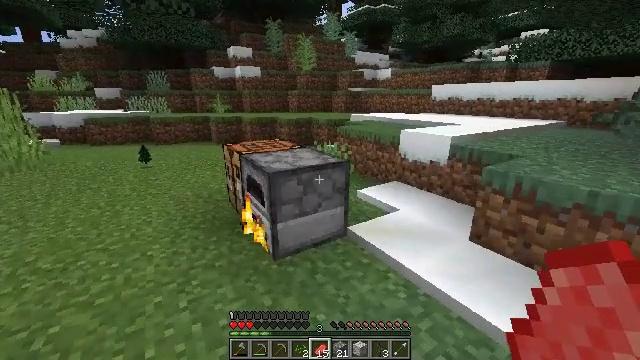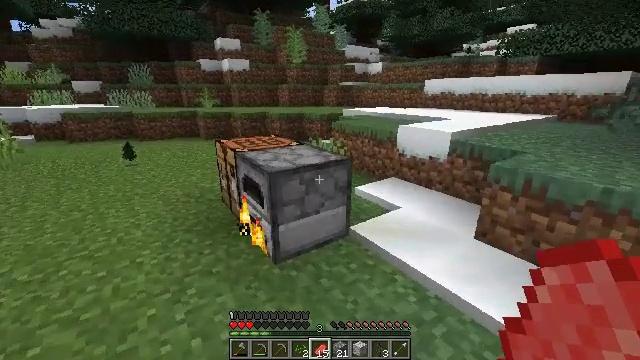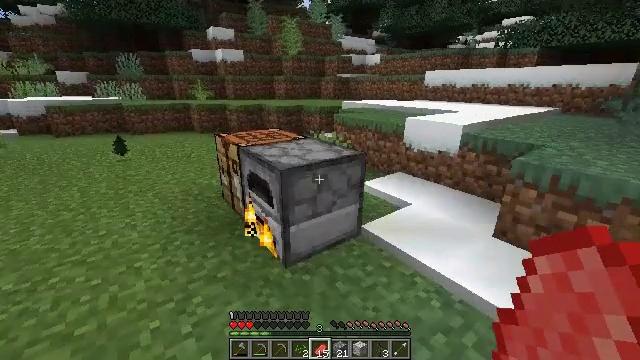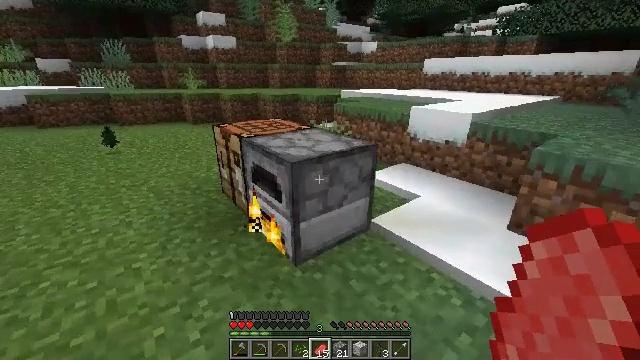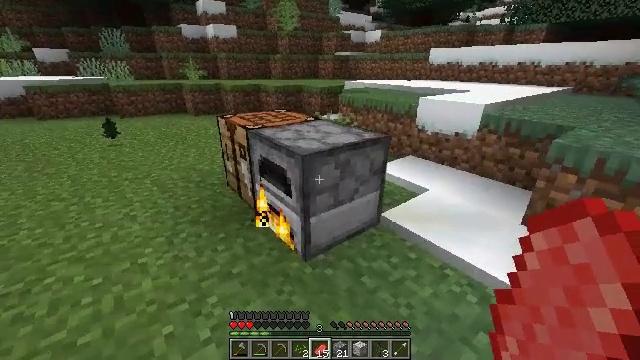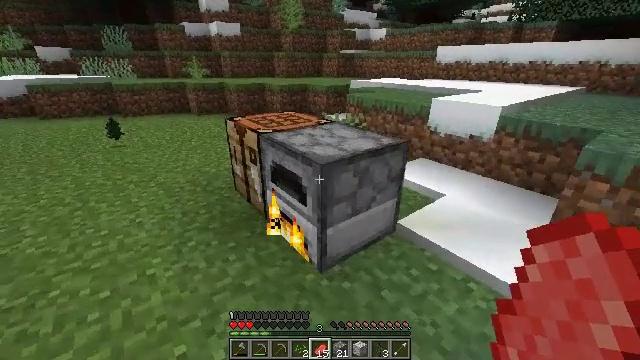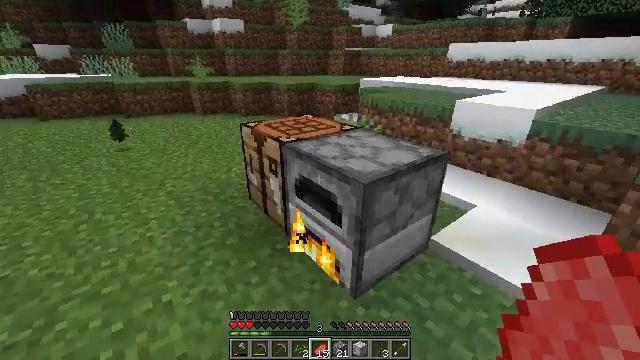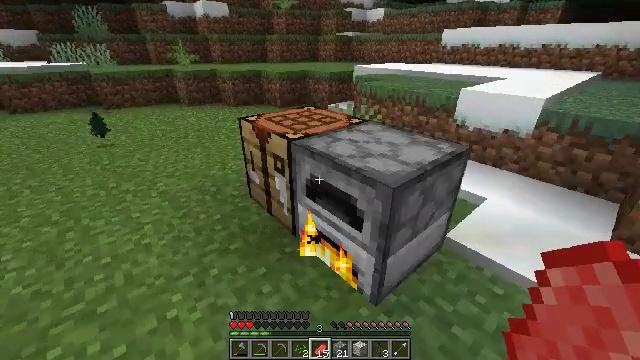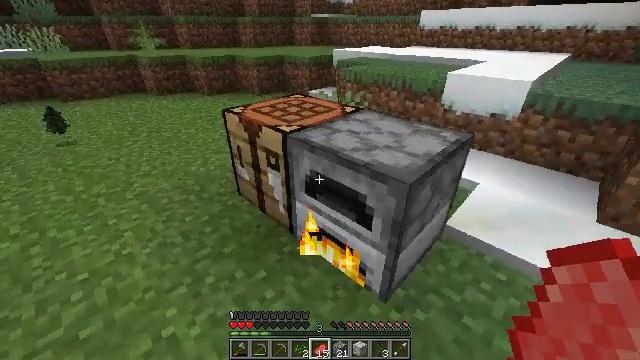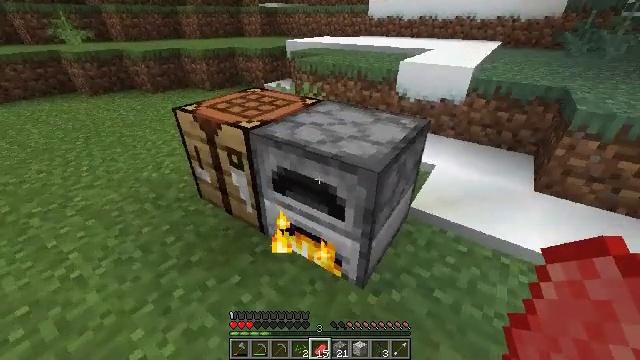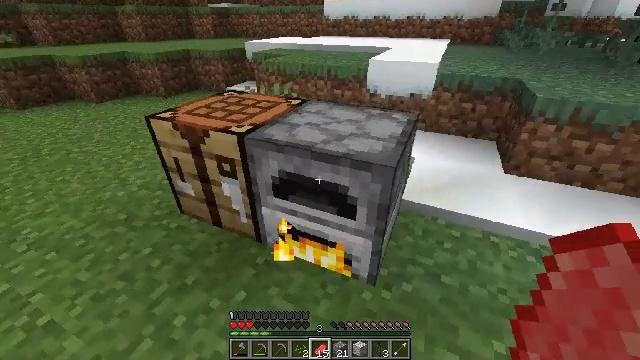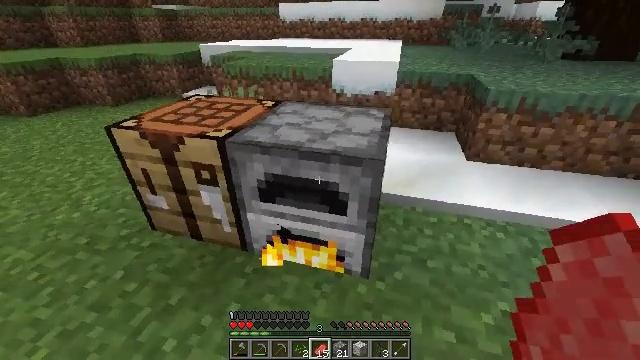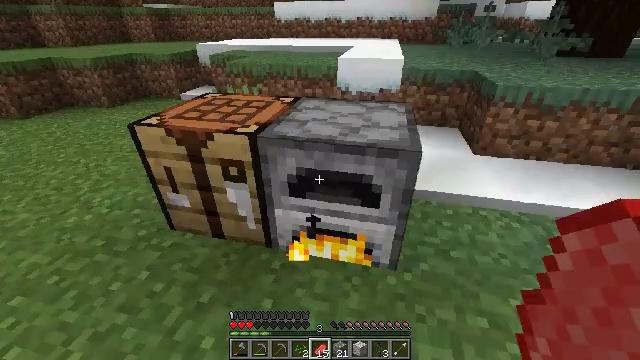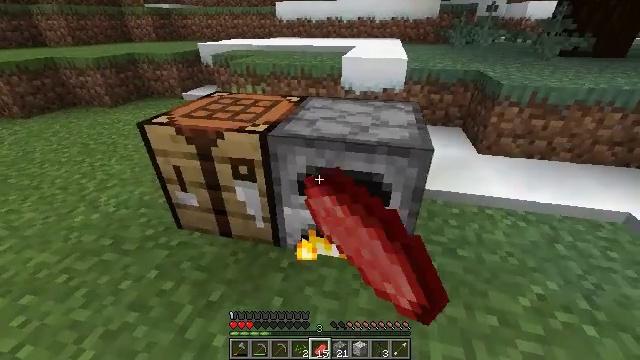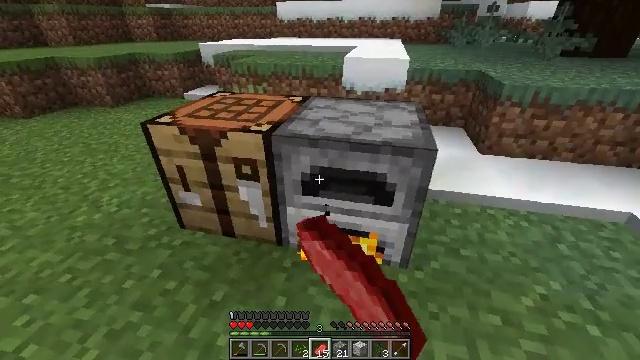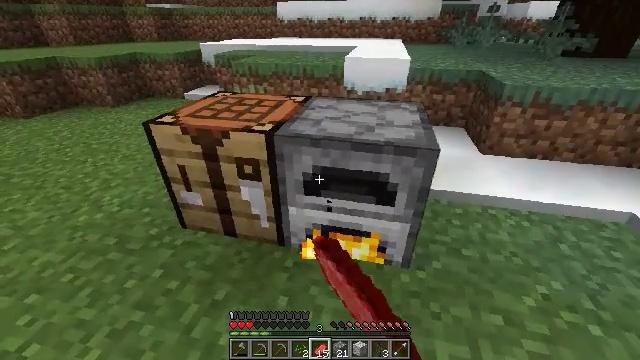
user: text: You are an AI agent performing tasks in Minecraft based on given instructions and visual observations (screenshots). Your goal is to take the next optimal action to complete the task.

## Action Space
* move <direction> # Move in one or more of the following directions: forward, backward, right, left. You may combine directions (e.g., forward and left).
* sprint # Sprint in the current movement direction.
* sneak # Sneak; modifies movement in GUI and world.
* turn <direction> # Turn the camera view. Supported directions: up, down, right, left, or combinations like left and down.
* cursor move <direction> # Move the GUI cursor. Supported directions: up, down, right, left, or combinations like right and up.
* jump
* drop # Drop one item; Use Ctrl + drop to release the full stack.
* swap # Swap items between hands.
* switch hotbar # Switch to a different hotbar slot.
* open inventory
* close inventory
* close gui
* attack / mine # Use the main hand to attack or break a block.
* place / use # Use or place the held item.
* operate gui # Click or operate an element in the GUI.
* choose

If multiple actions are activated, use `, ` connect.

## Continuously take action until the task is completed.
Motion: motion action
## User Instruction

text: Put wood logs in a furnace to craft charcoal.
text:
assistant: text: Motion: move forward and move left, turn right and down
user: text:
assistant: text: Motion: move forward and move left, turn right and down
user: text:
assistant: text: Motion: move forward and move left, turn right and down
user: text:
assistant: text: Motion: move forward and move left, turn down
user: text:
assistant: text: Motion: move forward and move left
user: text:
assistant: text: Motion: move forward and move left
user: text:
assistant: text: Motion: move forward and move left, turn right and down
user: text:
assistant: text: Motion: move forward and move left, turn right and down
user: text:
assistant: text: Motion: move left, turn right and down
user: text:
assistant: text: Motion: move left, turn right
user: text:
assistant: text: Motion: move left, turn right
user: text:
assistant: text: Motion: turn right, use / place
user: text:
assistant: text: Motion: use / place
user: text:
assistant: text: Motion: use / place
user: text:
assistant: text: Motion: use / place
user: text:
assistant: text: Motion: no_op
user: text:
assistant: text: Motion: open gui
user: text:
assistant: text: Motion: no_op
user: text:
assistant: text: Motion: no_op
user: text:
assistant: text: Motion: no_op
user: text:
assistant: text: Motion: no_op
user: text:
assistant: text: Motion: no_op
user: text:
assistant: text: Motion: no_op
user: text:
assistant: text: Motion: cursor move right and up
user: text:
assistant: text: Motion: cursor move right and up
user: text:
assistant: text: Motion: cursor move up
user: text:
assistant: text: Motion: no_op
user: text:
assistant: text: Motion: no_op
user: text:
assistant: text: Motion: no_op
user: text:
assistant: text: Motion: operate gui